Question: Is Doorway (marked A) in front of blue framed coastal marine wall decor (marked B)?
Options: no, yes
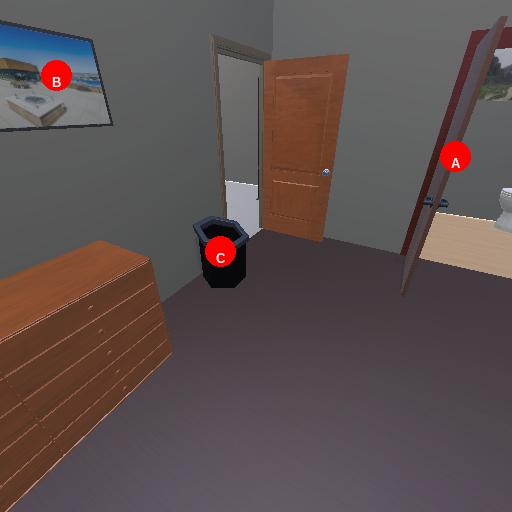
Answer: no